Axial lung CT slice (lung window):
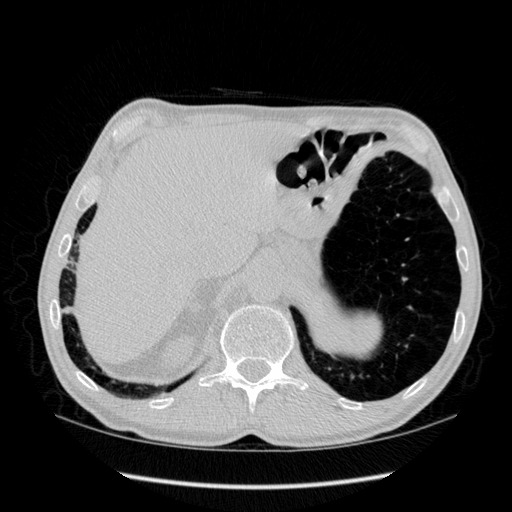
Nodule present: no